Field crop: tomato
Growth stage: 1
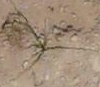
Species: cyperus